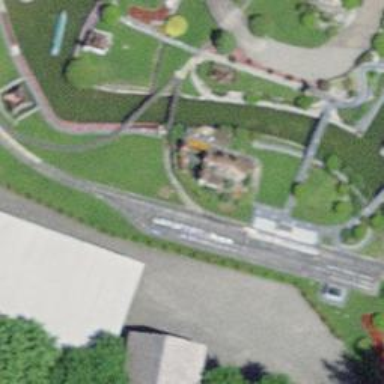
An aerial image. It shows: Miniature railway.